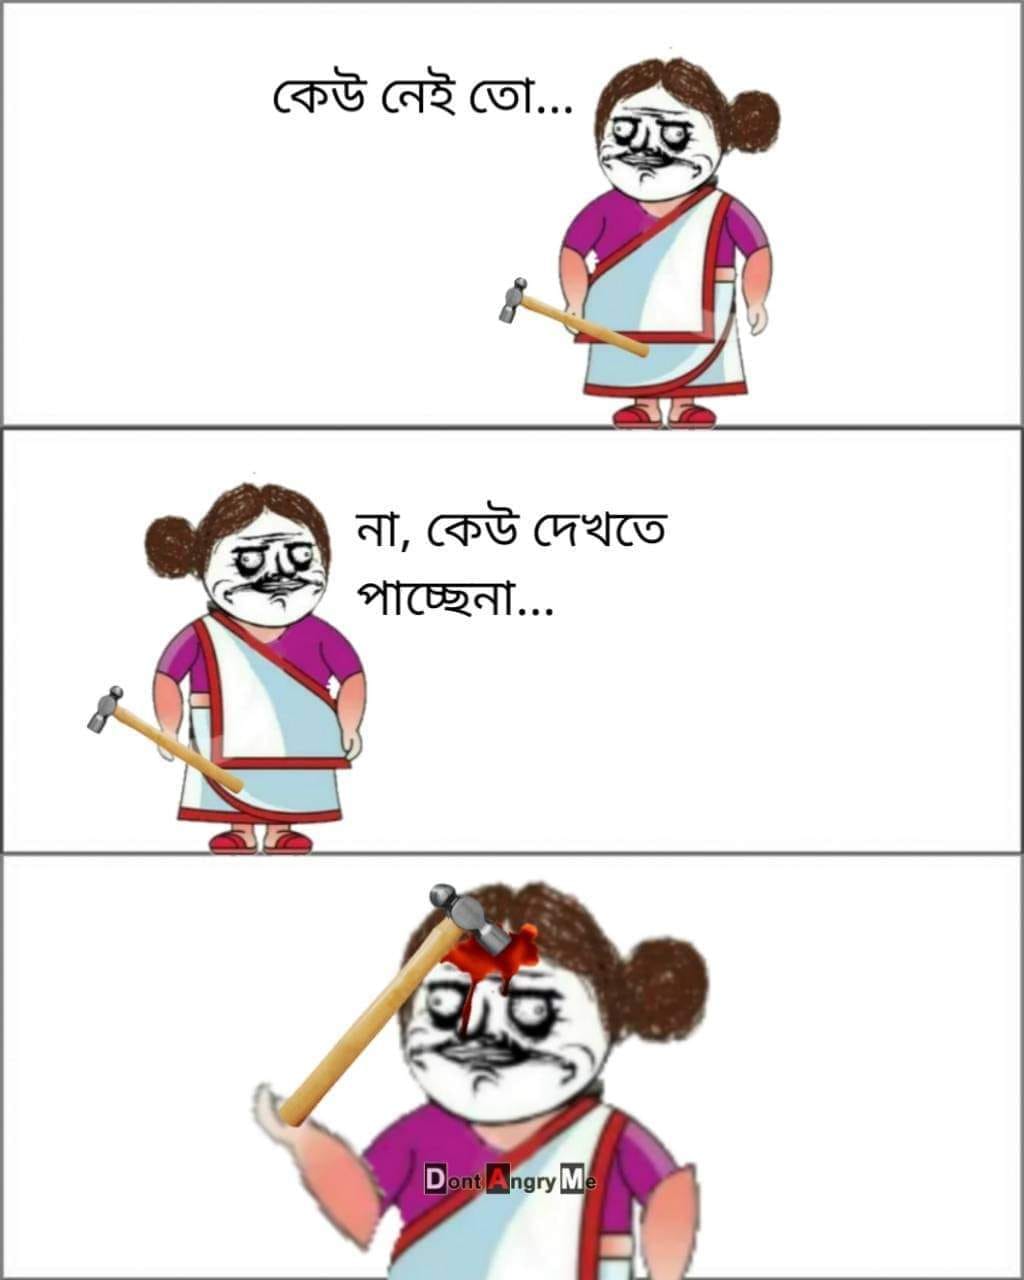
Text: কেউ নেই তো না কেউ দেখতে পাচ্ছেনা
Label: Non Hate